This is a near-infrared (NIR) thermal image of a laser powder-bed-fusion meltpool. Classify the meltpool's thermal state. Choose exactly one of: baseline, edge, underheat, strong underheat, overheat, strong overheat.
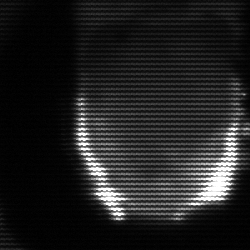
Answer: baseline